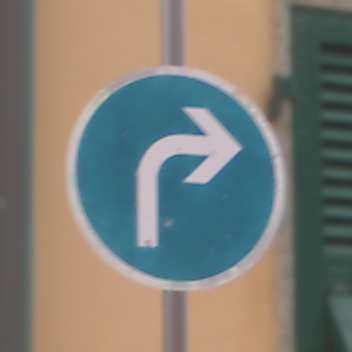
Verkehrszeichen: VorgeschriebeneFahrtrichtungRechts
Umgebung: Outdoor, Urban
Tageszeit: Midday
Wetter: Overcast
Licht: Natural
Jahreszeit: NotSpecified
Kontrast: LowContrast